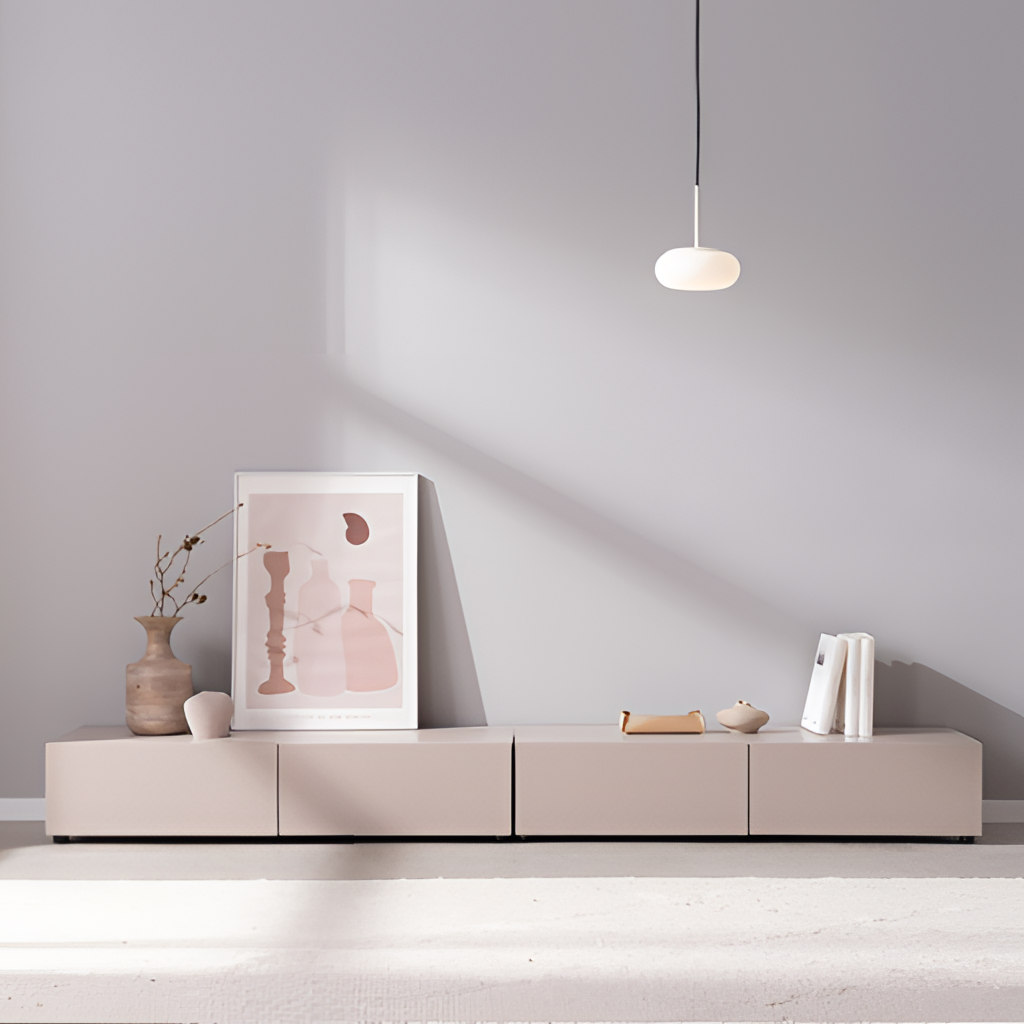
wood cabinet, living room, white tile flooring, with large square pattern, minimalist, paint wallpaper, with solid pattern